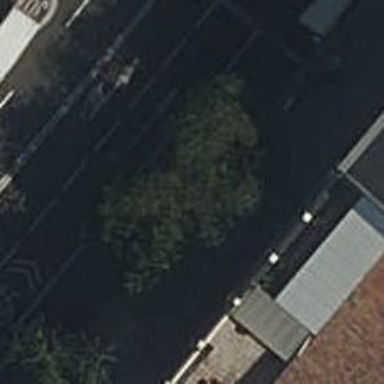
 serving as platform for public transportation."